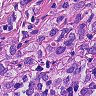
Metastatic tissue present: yes